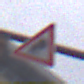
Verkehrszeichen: UnzureichendesLichtraumprofil
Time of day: Midday
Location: Outdoor (Urban)
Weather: Overcast
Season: NotSpecified
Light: Natural